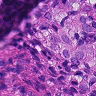
Metastatic tissue present: yes